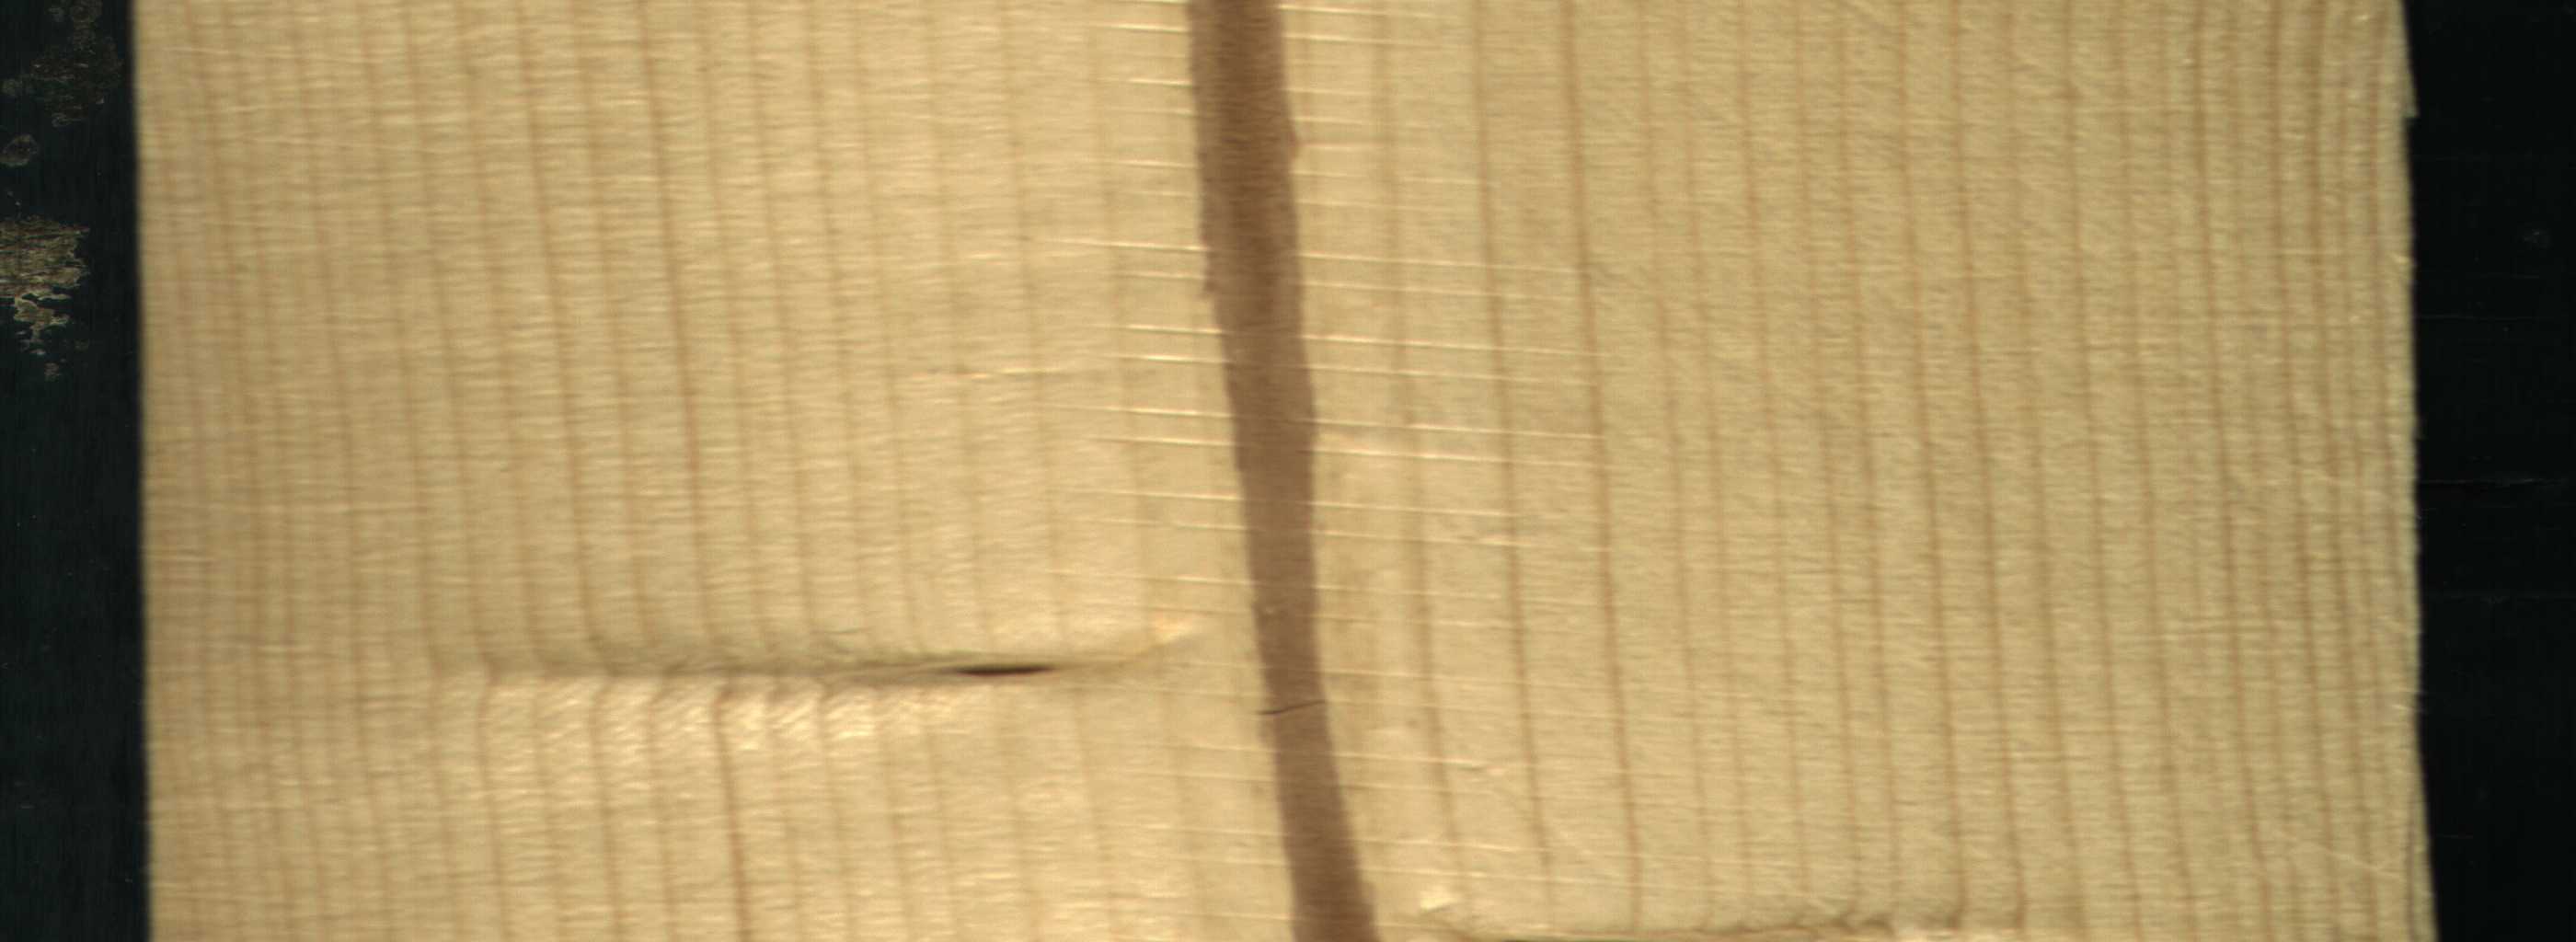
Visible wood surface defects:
Marrow
Live_Knot